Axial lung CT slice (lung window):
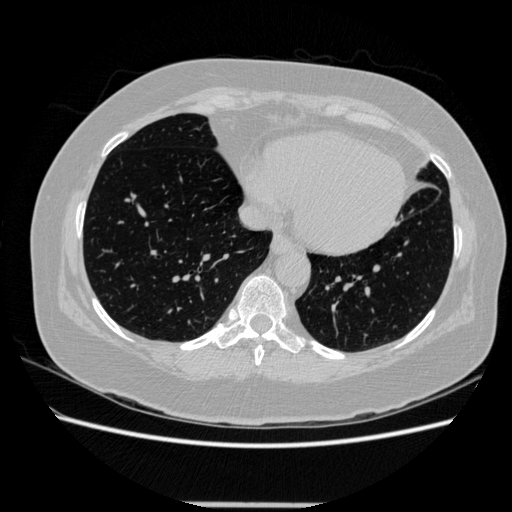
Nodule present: no